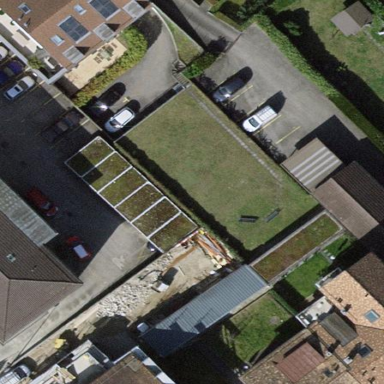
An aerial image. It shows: Group of garages.